Interaction volume radius: 10 \u00c5
Interaction volume height: 15 \u00c5
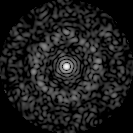
Disorder parameter: 0.8521